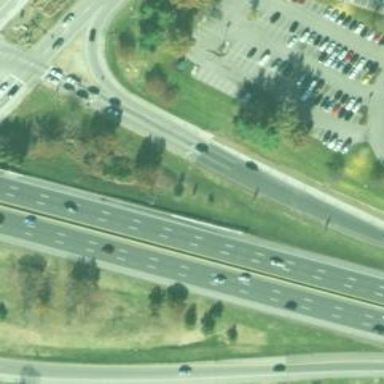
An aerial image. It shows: Motorway link.